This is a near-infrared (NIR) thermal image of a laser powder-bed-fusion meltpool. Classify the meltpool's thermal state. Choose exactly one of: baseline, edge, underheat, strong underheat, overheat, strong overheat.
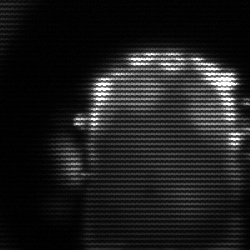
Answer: baseline